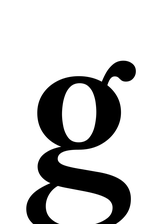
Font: LibreCaslonText_Medium